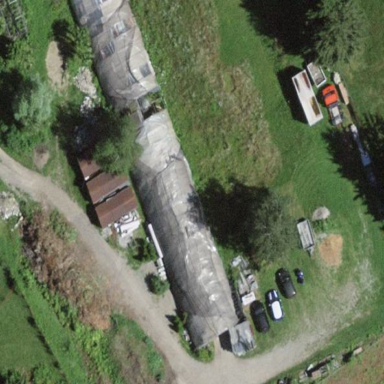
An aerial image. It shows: Greenhouse.